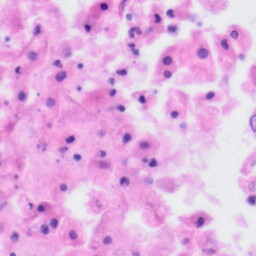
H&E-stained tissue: Tonsil